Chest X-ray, PA view. Patient: 25 years old, sex M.
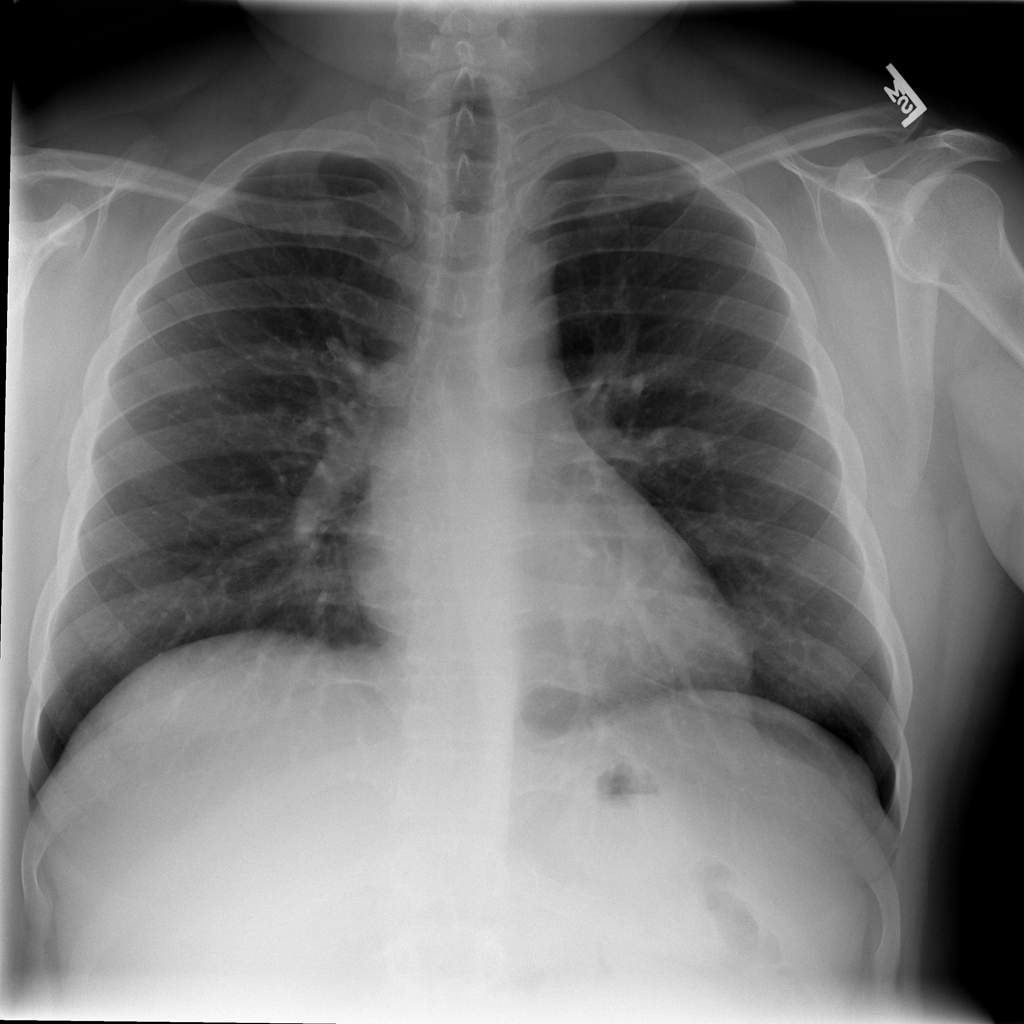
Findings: No Finding